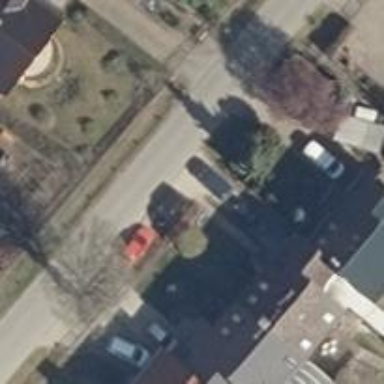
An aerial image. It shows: Smooth asphalt road in residential area.